Interaction volume radius: 10 \u00c5
Interaction volume height: 10 \u00c5
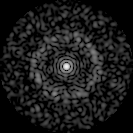
Disorder parameter: 0.8087